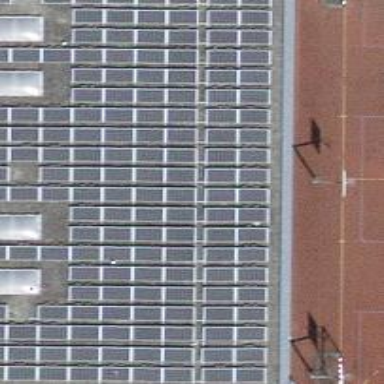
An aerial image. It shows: Solar power generator with photovoltaic panels.